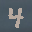
Label: 4